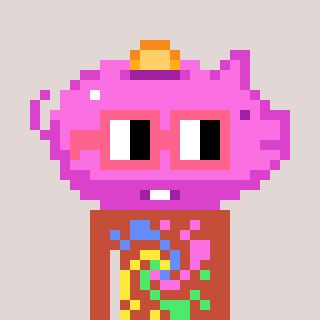
a pixel art character with square pink glasses, a piggybank-shaped head and a rust-colored body on a warm background